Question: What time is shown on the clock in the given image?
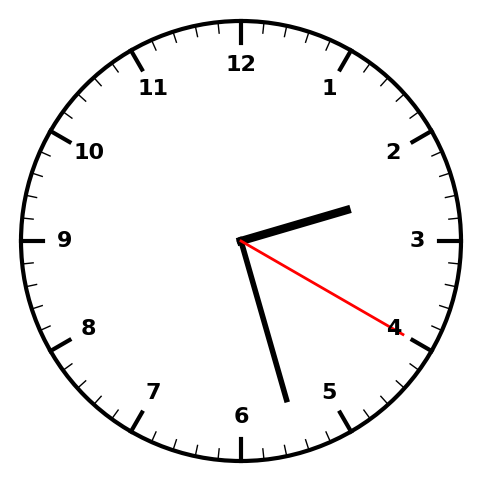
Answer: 02:27:20